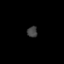
Tissue: skin
Cell type: Epithelial cells
Senescence score: 0.2083
Nuclear area (px): 112
Mean DAPI intensity: 63.58